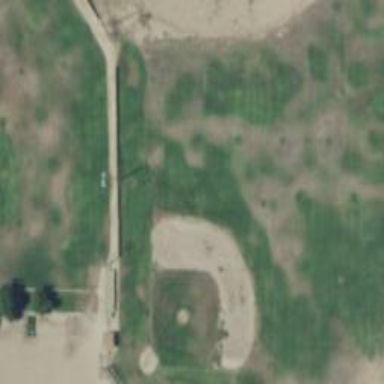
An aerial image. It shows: Baseball pitch for leisure land activities.